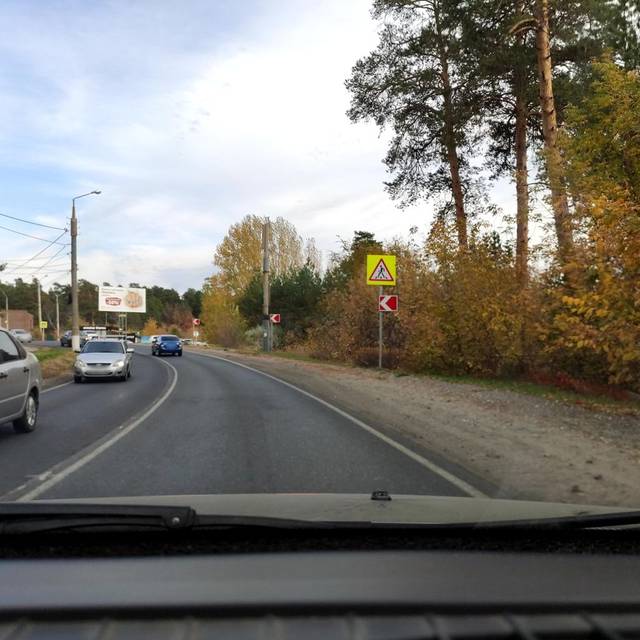
Region: Russia
Coordinates: 53.476, 49.347